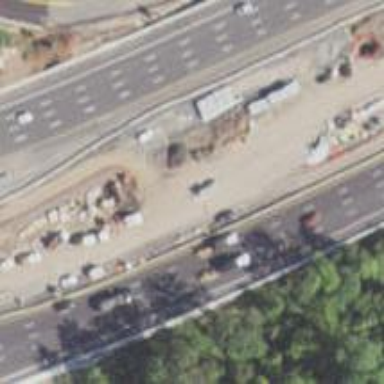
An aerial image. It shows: Motorway link.